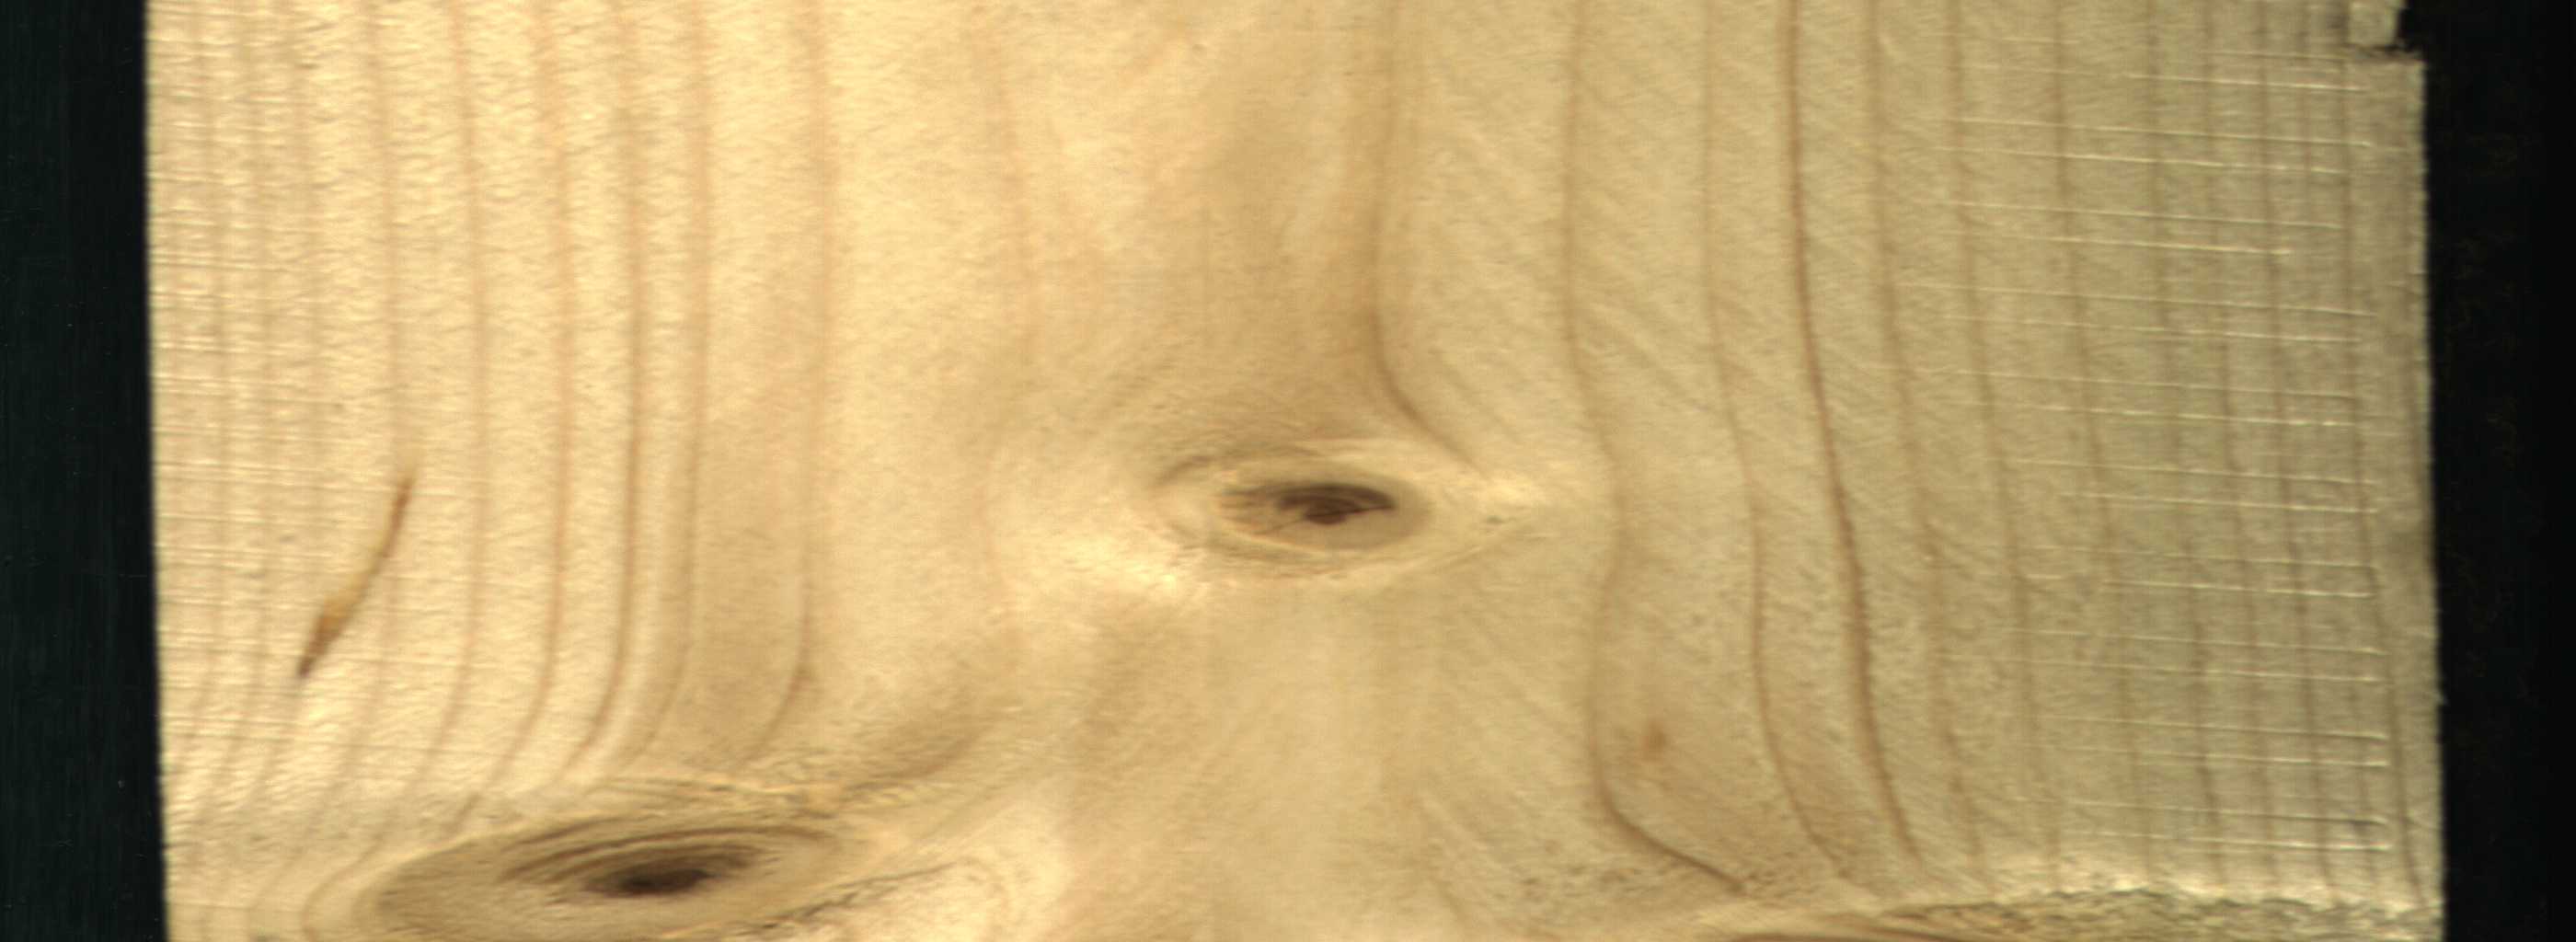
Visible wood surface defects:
resin
Live_Knot
Live_Knot